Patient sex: F
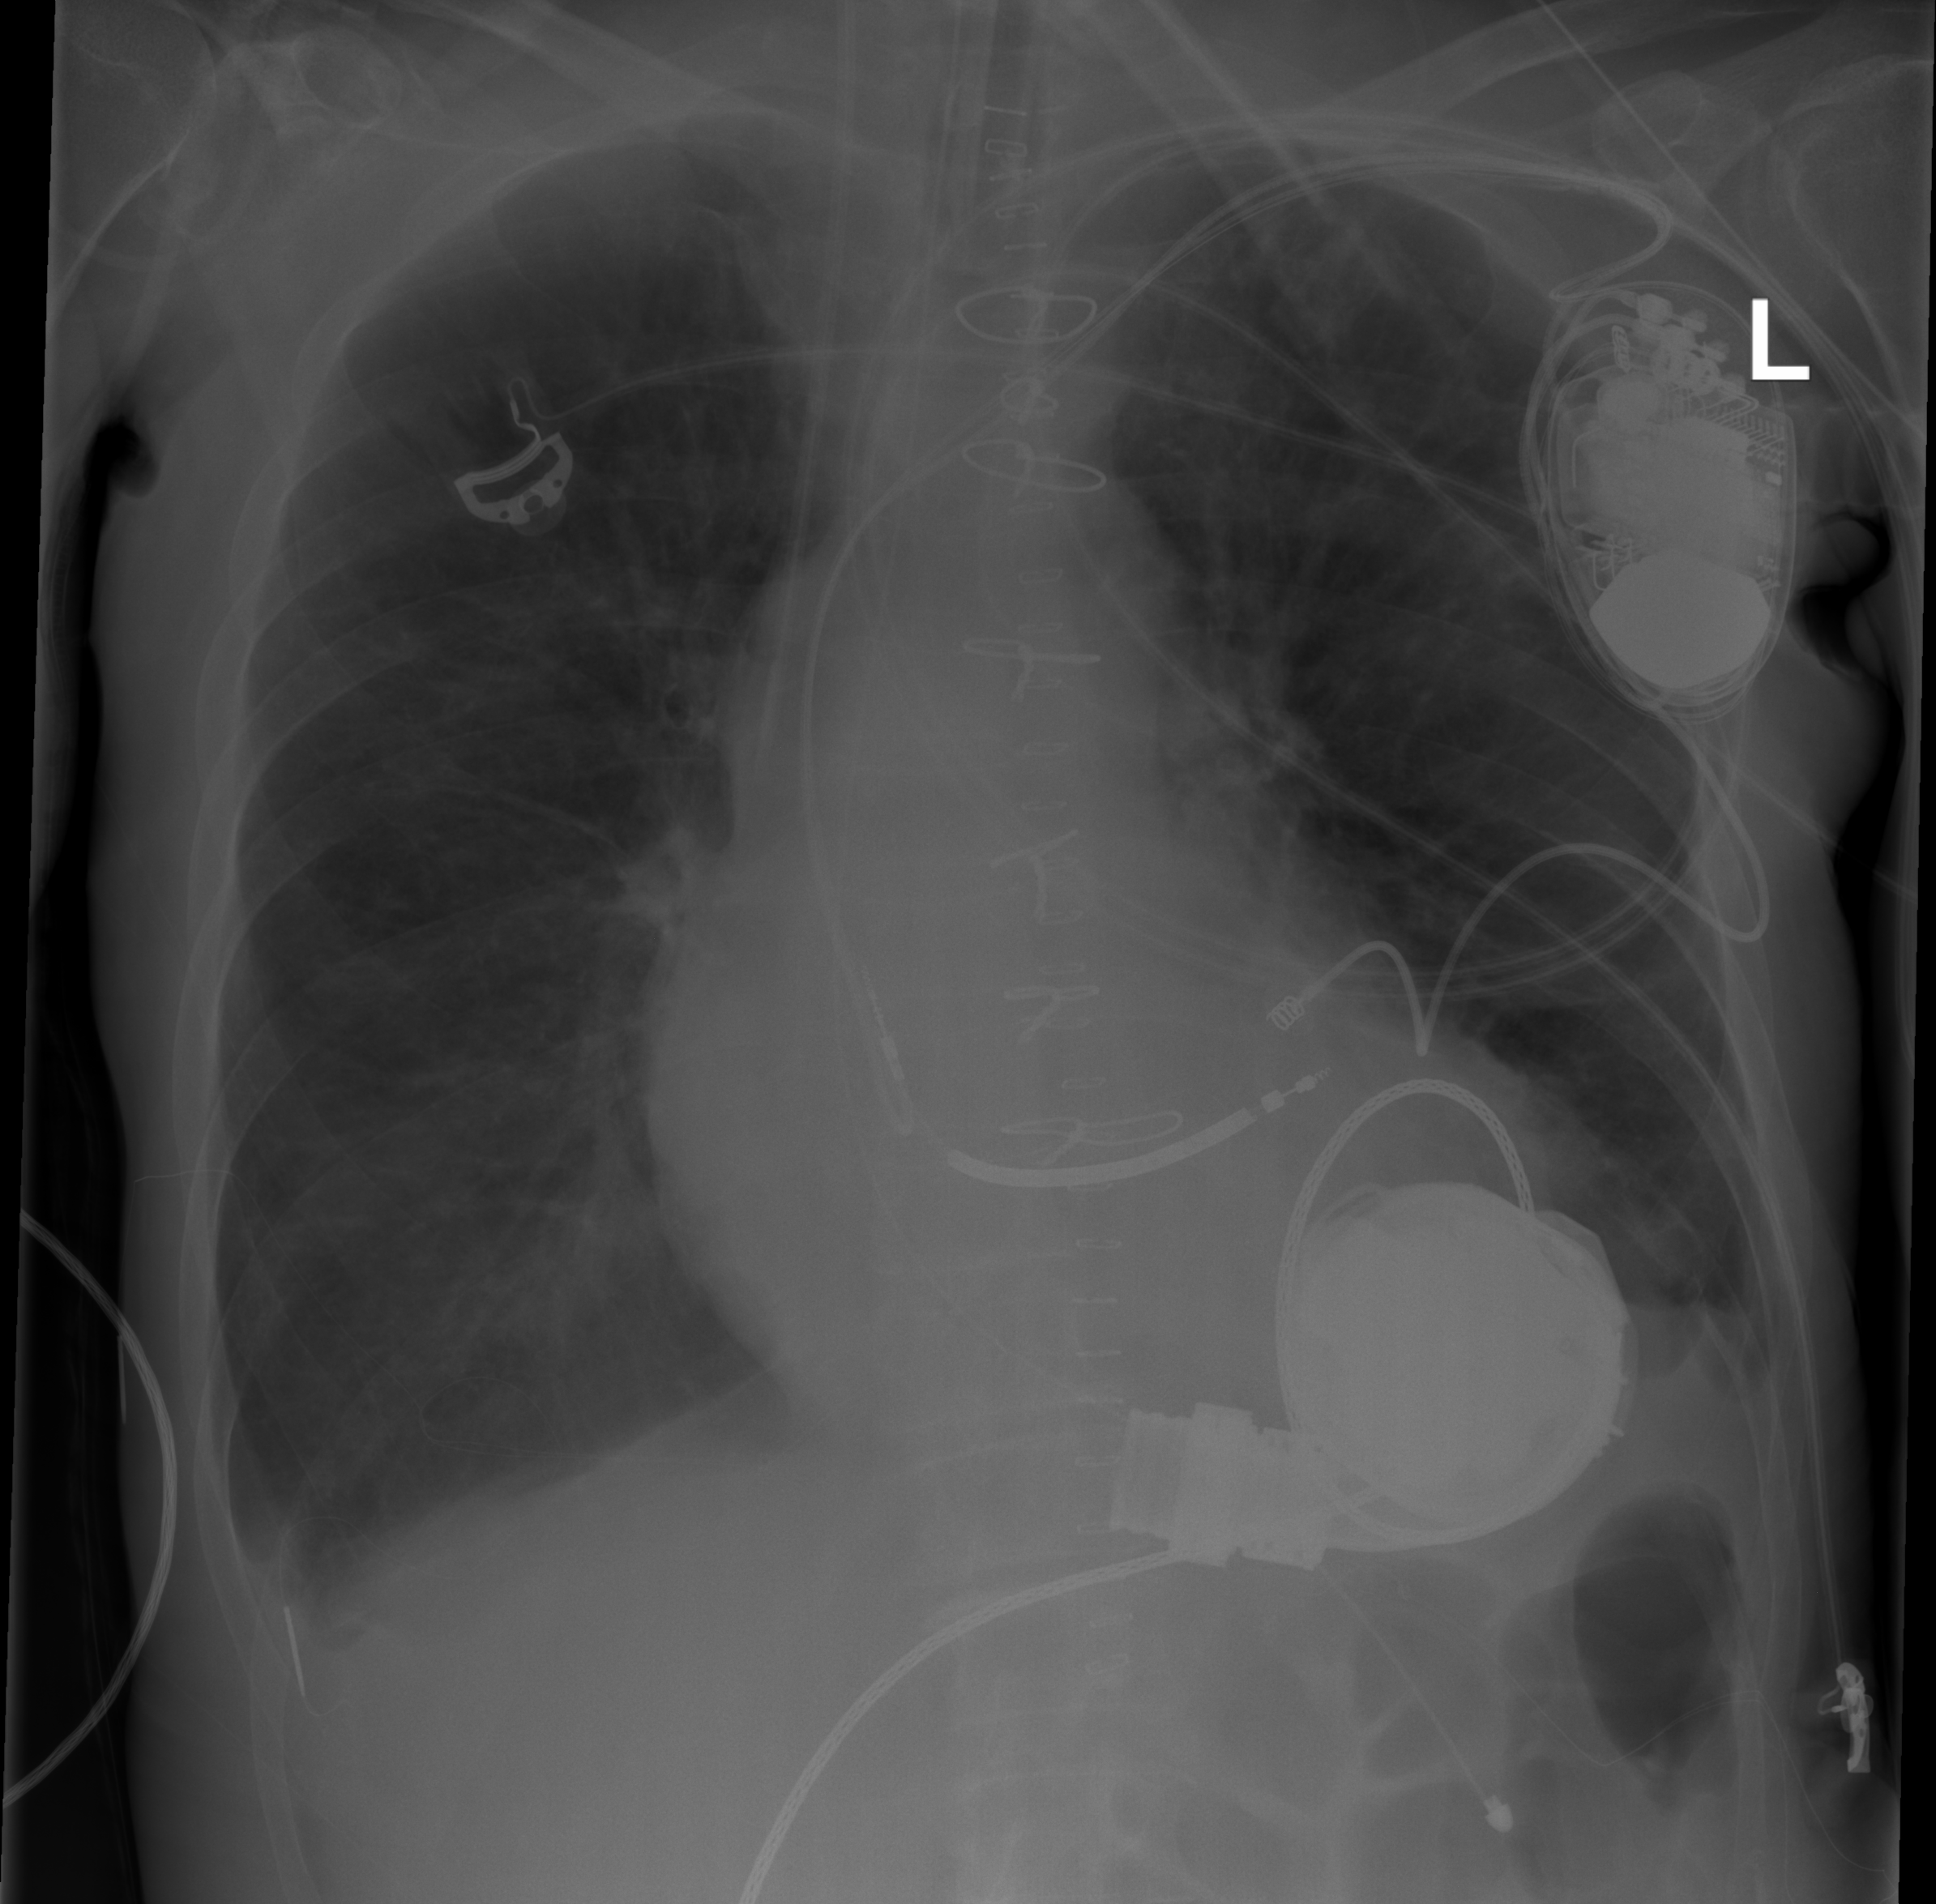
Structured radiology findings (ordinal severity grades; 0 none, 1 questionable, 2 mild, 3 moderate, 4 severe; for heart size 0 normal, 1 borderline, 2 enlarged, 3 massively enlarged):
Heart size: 2
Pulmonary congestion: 0
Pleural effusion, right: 2
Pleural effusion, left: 2
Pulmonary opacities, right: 0
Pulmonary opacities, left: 0
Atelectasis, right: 0
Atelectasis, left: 0